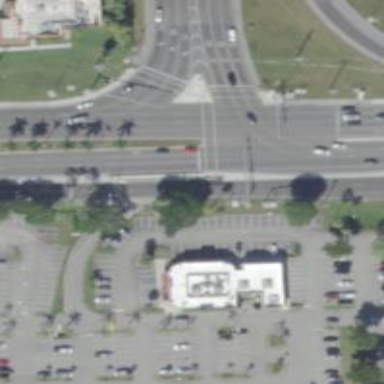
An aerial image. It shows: Footway with asphalt surface and marked with lines for crossing.